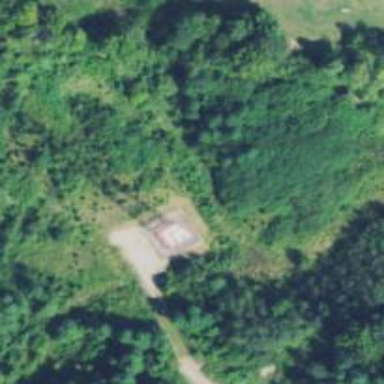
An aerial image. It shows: Mast structure.